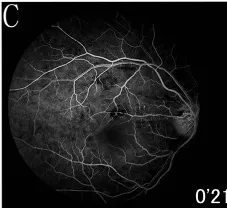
Fundus photograph, FFA and SD-OCT of the right eye. (C) FFA showed the delayed choroidal filling regarding areas of capillary nonperfusion. (C-F) FFA showed multifocal sites of patchy hyperfluorescence in the early phase, with leakage during the entire imaging process describing elschnig spots, and blockage from the cotton wool spots.
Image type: ophthalmic_imaging (ophthalmic_angiography)